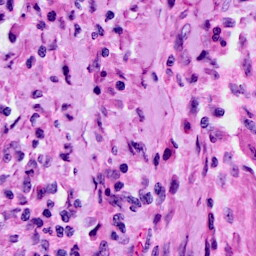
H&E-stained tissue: Cervix